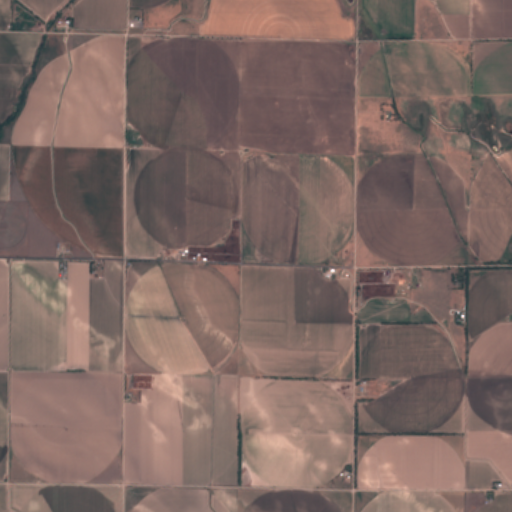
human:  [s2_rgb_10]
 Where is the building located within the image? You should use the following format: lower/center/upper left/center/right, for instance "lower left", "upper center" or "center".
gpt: The building is located in the center left of the image.
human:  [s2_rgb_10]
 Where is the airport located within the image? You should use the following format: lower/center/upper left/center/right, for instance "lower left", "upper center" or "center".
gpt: There is no airport in the image.